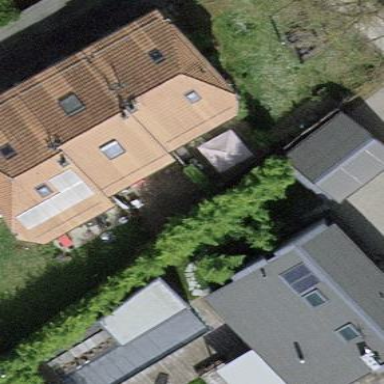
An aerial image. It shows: Garden enclosed by fence.